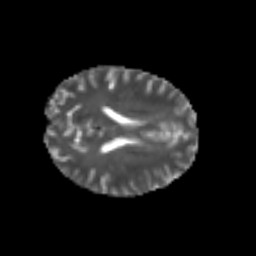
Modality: T2w
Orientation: axial
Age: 25
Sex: male
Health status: healthy